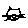
Label: cat